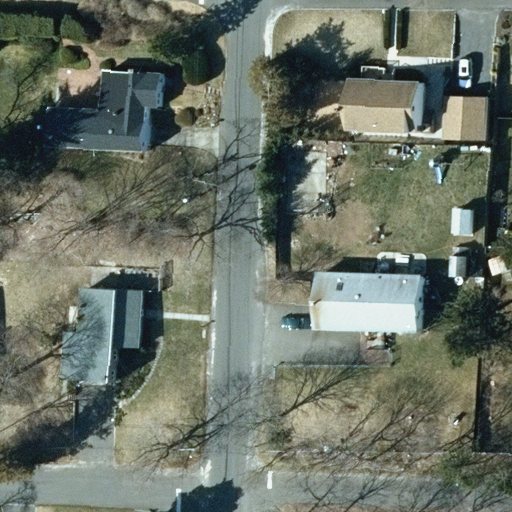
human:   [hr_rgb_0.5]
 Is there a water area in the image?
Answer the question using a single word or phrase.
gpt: no

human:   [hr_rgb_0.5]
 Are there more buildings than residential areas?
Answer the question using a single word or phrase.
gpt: yes

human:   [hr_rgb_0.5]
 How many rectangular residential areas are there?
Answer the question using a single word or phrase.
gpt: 1

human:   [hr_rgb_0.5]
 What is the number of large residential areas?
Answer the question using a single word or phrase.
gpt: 1

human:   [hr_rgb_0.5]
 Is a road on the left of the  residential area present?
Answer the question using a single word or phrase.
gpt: no

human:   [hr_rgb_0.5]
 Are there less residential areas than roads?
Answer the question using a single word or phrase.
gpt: yes

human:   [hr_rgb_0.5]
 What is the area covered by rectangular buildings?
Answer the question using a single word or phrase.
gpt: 218m2

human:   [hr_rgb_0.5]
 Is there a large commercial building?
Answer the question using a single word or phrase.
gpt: no

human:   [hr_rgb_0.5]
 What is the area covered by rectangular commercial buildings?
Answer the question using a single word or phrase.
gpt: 0m2

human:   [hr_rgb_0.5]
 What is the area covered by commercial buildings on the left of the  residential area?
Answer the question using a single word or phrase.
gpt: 0m2

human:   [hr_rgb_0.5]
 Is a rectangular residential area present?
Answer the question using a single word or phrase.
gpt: yes

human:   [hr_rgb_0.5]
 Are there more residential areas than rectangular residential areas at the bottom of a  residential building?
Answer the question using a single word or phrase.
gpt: yes

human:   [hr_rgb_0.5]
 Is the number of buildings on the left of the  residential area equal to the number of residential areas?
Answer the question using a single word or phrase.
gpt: no

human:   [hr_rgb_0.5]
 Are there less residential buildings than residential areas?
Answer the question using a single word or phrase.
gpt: no

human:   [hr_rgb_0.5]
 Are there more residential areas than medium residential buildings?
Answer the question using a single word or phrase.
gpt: no

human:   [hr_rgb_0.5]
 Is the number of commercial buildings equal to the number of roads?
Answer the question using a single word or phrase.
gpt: no

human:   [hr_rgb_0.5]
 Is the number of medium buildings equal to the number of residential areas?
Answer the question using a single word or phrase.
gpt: no

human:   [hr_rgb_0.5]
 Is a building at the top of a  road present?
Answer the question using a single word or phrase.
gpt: yes

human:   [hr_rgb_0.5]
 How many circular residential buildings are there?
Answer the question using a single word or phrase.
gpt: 0

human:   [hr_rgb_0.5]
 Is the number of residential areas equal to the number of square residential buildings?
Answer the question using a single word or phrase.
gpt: no

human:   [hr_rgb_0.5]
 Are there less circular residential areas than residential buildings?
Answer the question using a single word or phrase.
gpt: yes

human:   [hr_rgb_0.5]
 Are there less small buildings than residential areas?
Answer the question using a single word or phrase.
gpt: no

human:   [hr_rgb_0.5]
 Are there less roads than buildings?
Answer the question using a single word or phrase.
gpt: yes

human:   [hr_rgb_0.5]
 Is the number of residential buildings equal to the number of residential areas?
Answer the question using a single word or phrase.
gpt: no

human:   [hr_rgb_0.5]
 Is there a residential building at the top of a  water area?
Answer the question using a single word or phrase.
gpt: no

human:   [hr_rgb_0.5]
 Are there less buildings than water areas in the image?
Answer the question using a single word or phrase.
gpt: no

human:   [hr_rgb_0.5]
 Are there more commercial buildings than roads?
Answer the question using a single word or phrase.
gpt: no

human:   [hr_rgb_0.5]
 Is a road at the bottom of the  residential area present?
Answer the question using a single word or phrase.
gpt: yes

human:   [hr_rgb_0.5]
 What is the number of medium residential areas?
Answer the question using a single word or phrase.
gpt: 0

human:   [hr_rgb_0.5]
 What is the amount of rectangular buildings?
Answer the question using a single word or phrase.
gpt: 3

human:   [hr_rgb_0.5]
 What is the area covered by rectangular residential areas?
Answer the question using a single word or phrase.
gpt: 10637m2

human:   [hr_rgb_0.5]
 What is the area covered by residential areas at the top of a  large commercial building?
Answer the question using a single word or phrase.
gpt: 0m2

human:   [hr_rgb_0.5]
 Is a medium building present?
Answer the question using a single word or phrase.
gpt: yes

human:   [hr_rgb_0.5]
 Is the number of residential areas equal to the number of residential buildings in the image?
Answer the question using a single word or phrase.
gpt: no

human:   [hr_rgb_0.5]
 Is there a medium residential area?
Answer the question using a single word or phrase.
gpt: no

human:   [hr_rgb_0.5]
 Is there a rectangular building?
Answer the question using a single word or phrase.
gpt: yes